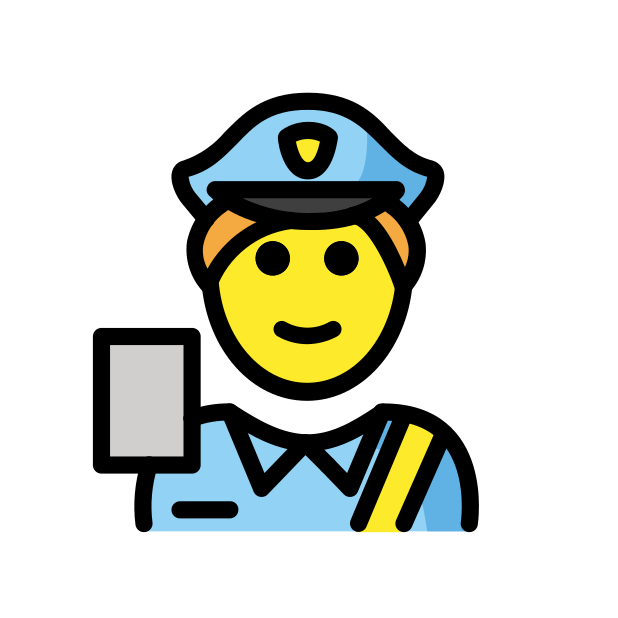
Emoji: 🛂
Name: passport control
Unicode: 0x1f6c2